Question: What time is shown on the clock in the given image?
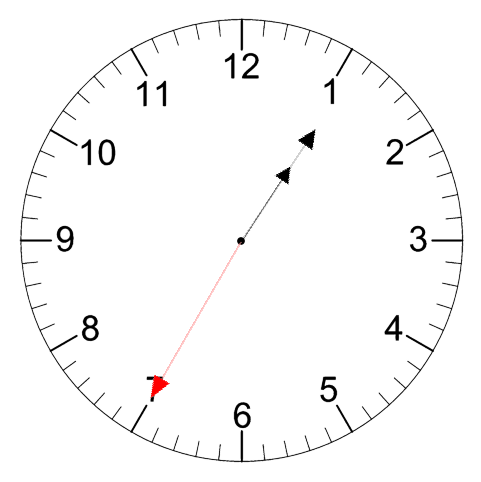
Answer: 01:05:35